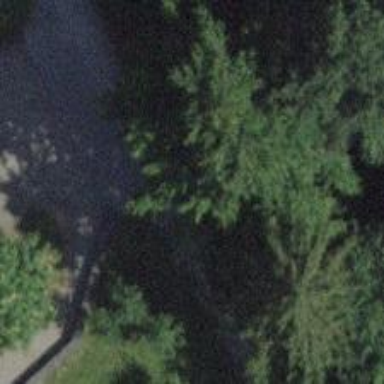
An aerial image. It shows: Footway with surface of fine gravel.